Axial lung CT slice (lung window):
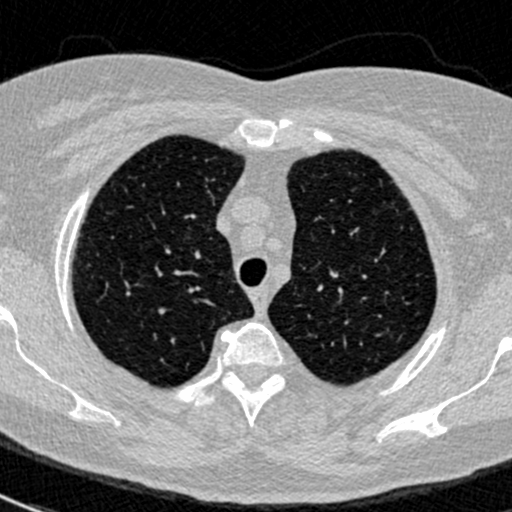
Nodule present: no